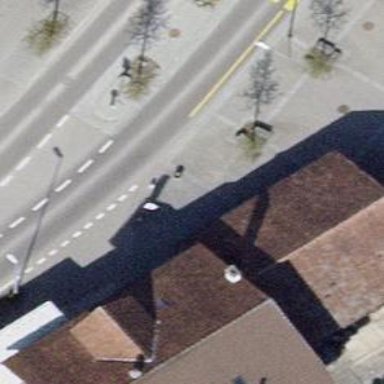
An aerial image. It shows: Bollard.